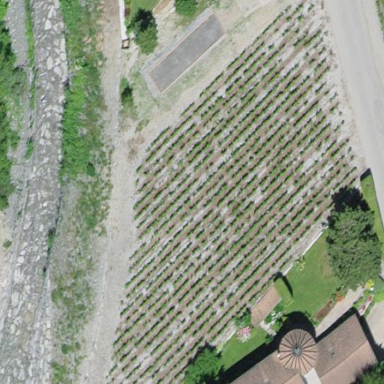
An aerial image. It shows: Vineyard where grapes are grown.